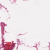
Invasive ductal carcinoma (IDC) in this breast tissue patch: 0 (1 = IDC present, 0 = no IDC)